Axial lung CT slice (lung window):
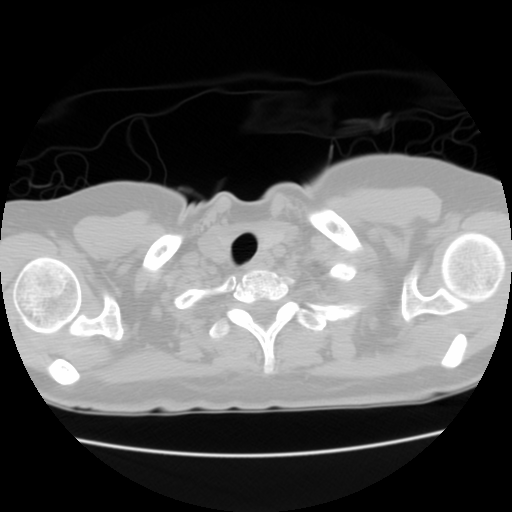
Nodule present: no